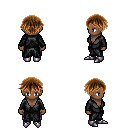
a pixel art fantasy rpg character, female body template, human, dark skin, gray robe, metal pants, brown short bangs hairstyle, metal boots, four views (front, back, left, right), 2x2 character sprite sheet, small pixel art, hard edges, no anti-aliasing